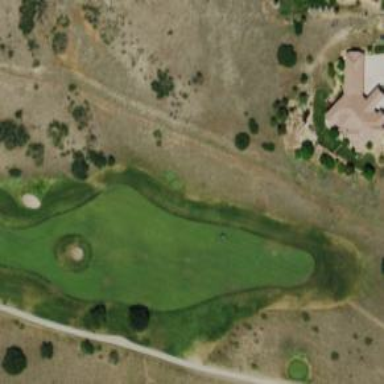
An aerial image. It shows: Grassy area designated as golf fairway.